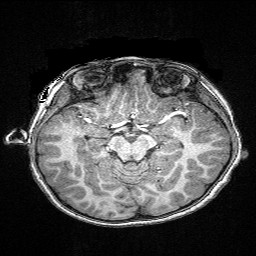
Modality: T1w
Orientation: coronal